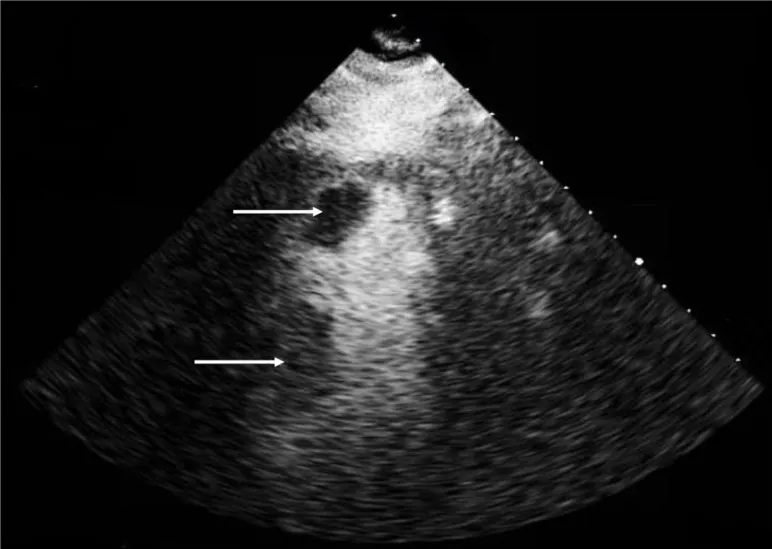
Transthoracic echocardiogram, apical 2 chamber view with contrast demonstrating a left ventricular apical thrombus (2.4 cm x 1.4 cm) (top arrow) and a second thrombus (1.6 cm x 2.2 cm) (bottom arrow) adherent to the interventricular septum.
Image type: radiology (ultrasound)